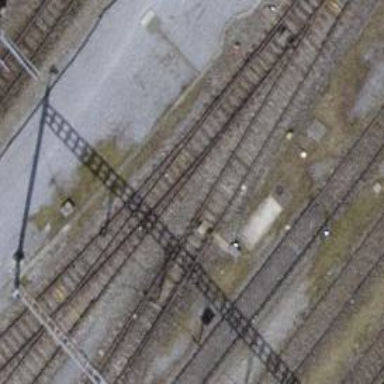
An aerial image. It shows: Railway switch.